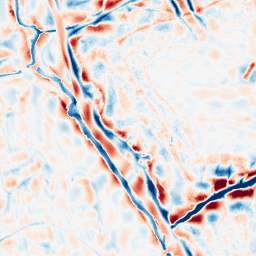
Category: wavelet
Decomposition family: wavelet_biorthogonal
Decomposition parameters: wavelet: bior3.5
level: 4
Upsampling method: bicubic
Upsampling parameters: scale: 8
Upsampling scale: 8